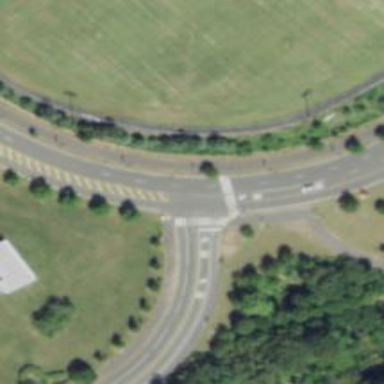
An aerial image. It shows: Marked crossing on asphalt cycleway.